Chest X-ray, PA view. Patient: 52 years old, sex M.
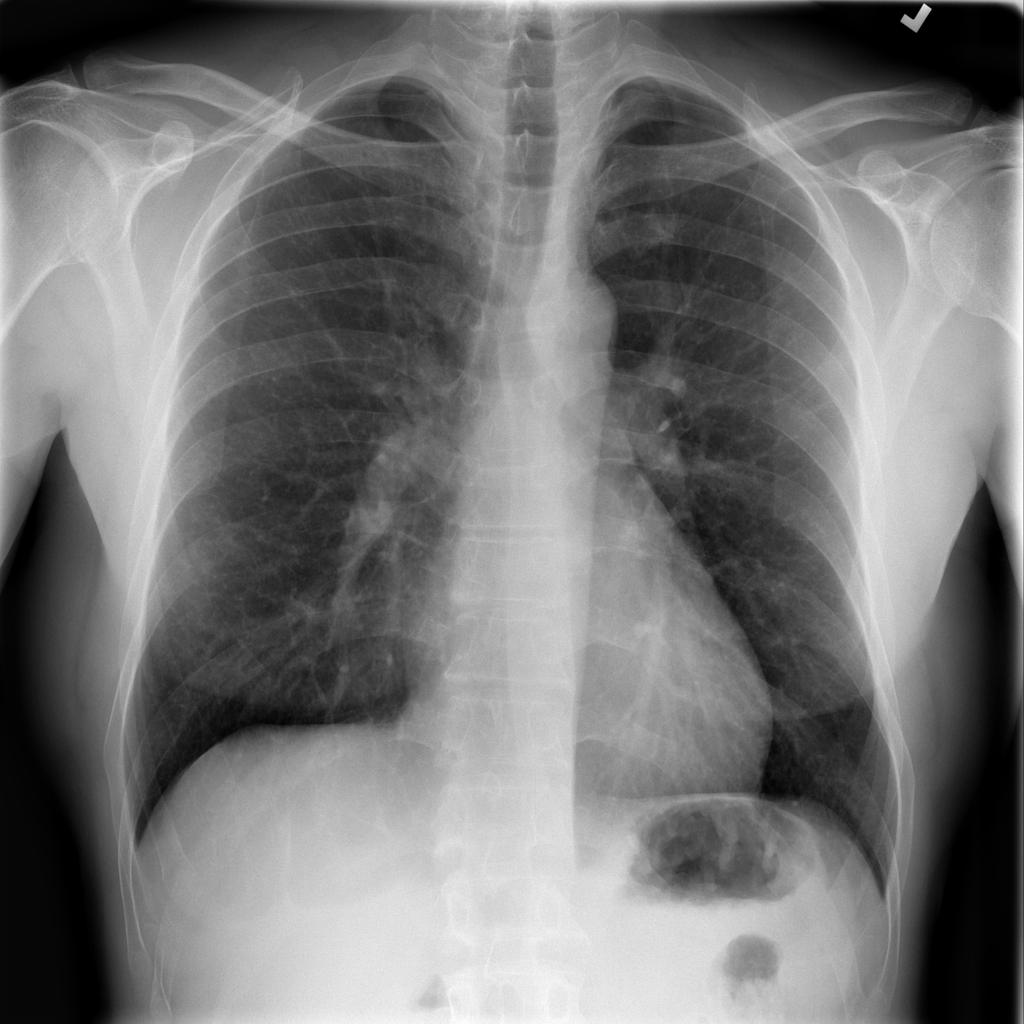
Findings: No Finding